九年级 · 度量几何学
如图, 正五边形 $A B C D E$ 内接于圆 $O, P$ 为弧 $D E$ 上的一点 (点 $P$ 不与点 $D 、 E$ 重合),则 $\angle C P D$ 的度数为 $\qquad$ .

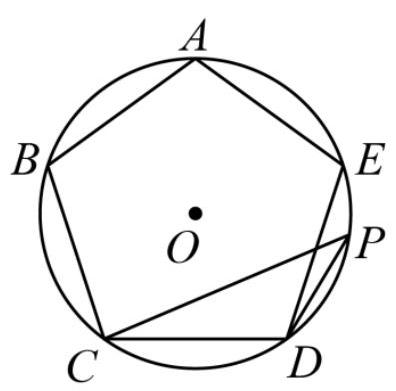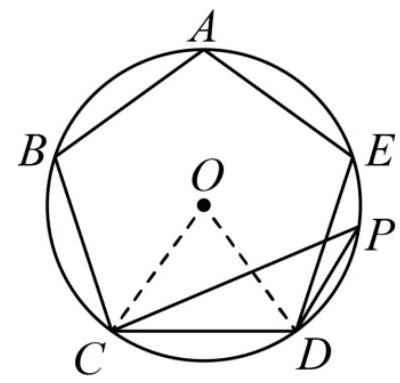
答案:  $36^{\circ}$

解析: 连接 $O C 、 O D$, 根据正五边形的性质求出 $\angle C O D$, 再根据同弧所对圆周角等于圆心角的一半即可求解 $\angle C P D$.

【详解】解: 如图, 连接 $O C 、 O D$,

$\because$ 正五边形 $A B C D E$ 内接于圆 $O$,

$\therefore \angle C O D=\frac{360^{\circ}}{5}=72^{\circ}$,

$\therefore \angle C P D=\frac{1}{2} \angle C O D=\frac{1}{2} \times 72^{\circ}=36^{\circ}$ (同弧所对圆周角等于圆心角的一半),

故答案为: $36^{\circ}$.

【点睛】本题考查正五边形的性质, 同弧所对圆周角等于圆心角的一半, 掌握相关性质是关键.